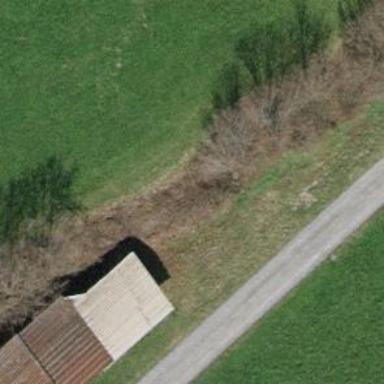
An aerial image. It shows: Hedge barrier.